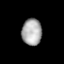
Tissue: lung
Cell type: Others
Senescence score: 0.2114
Nuclear area (px): 519
Mean DAPI intensity: 170.41